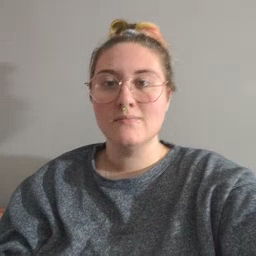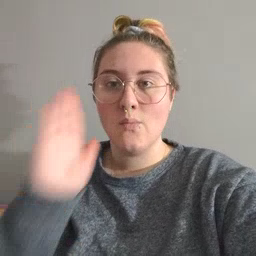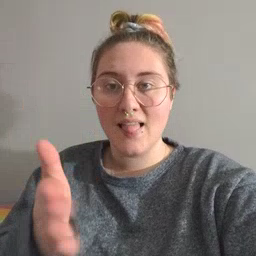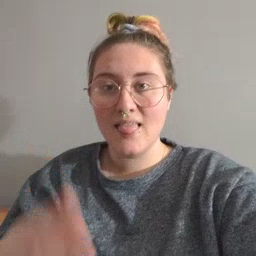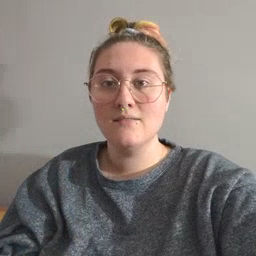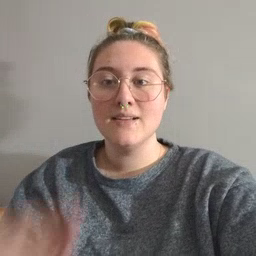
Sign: will